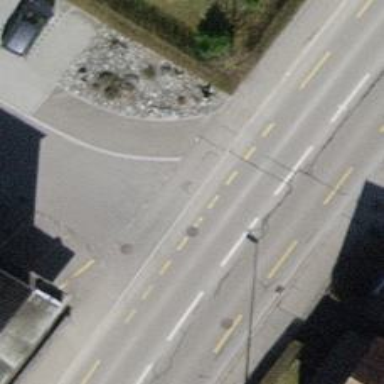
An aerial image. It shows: Primary highway with asphalt surface. There are sidewalks on both sides and designated cycle lanes.